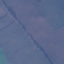
Land use / land cover: Pasture